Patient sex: M
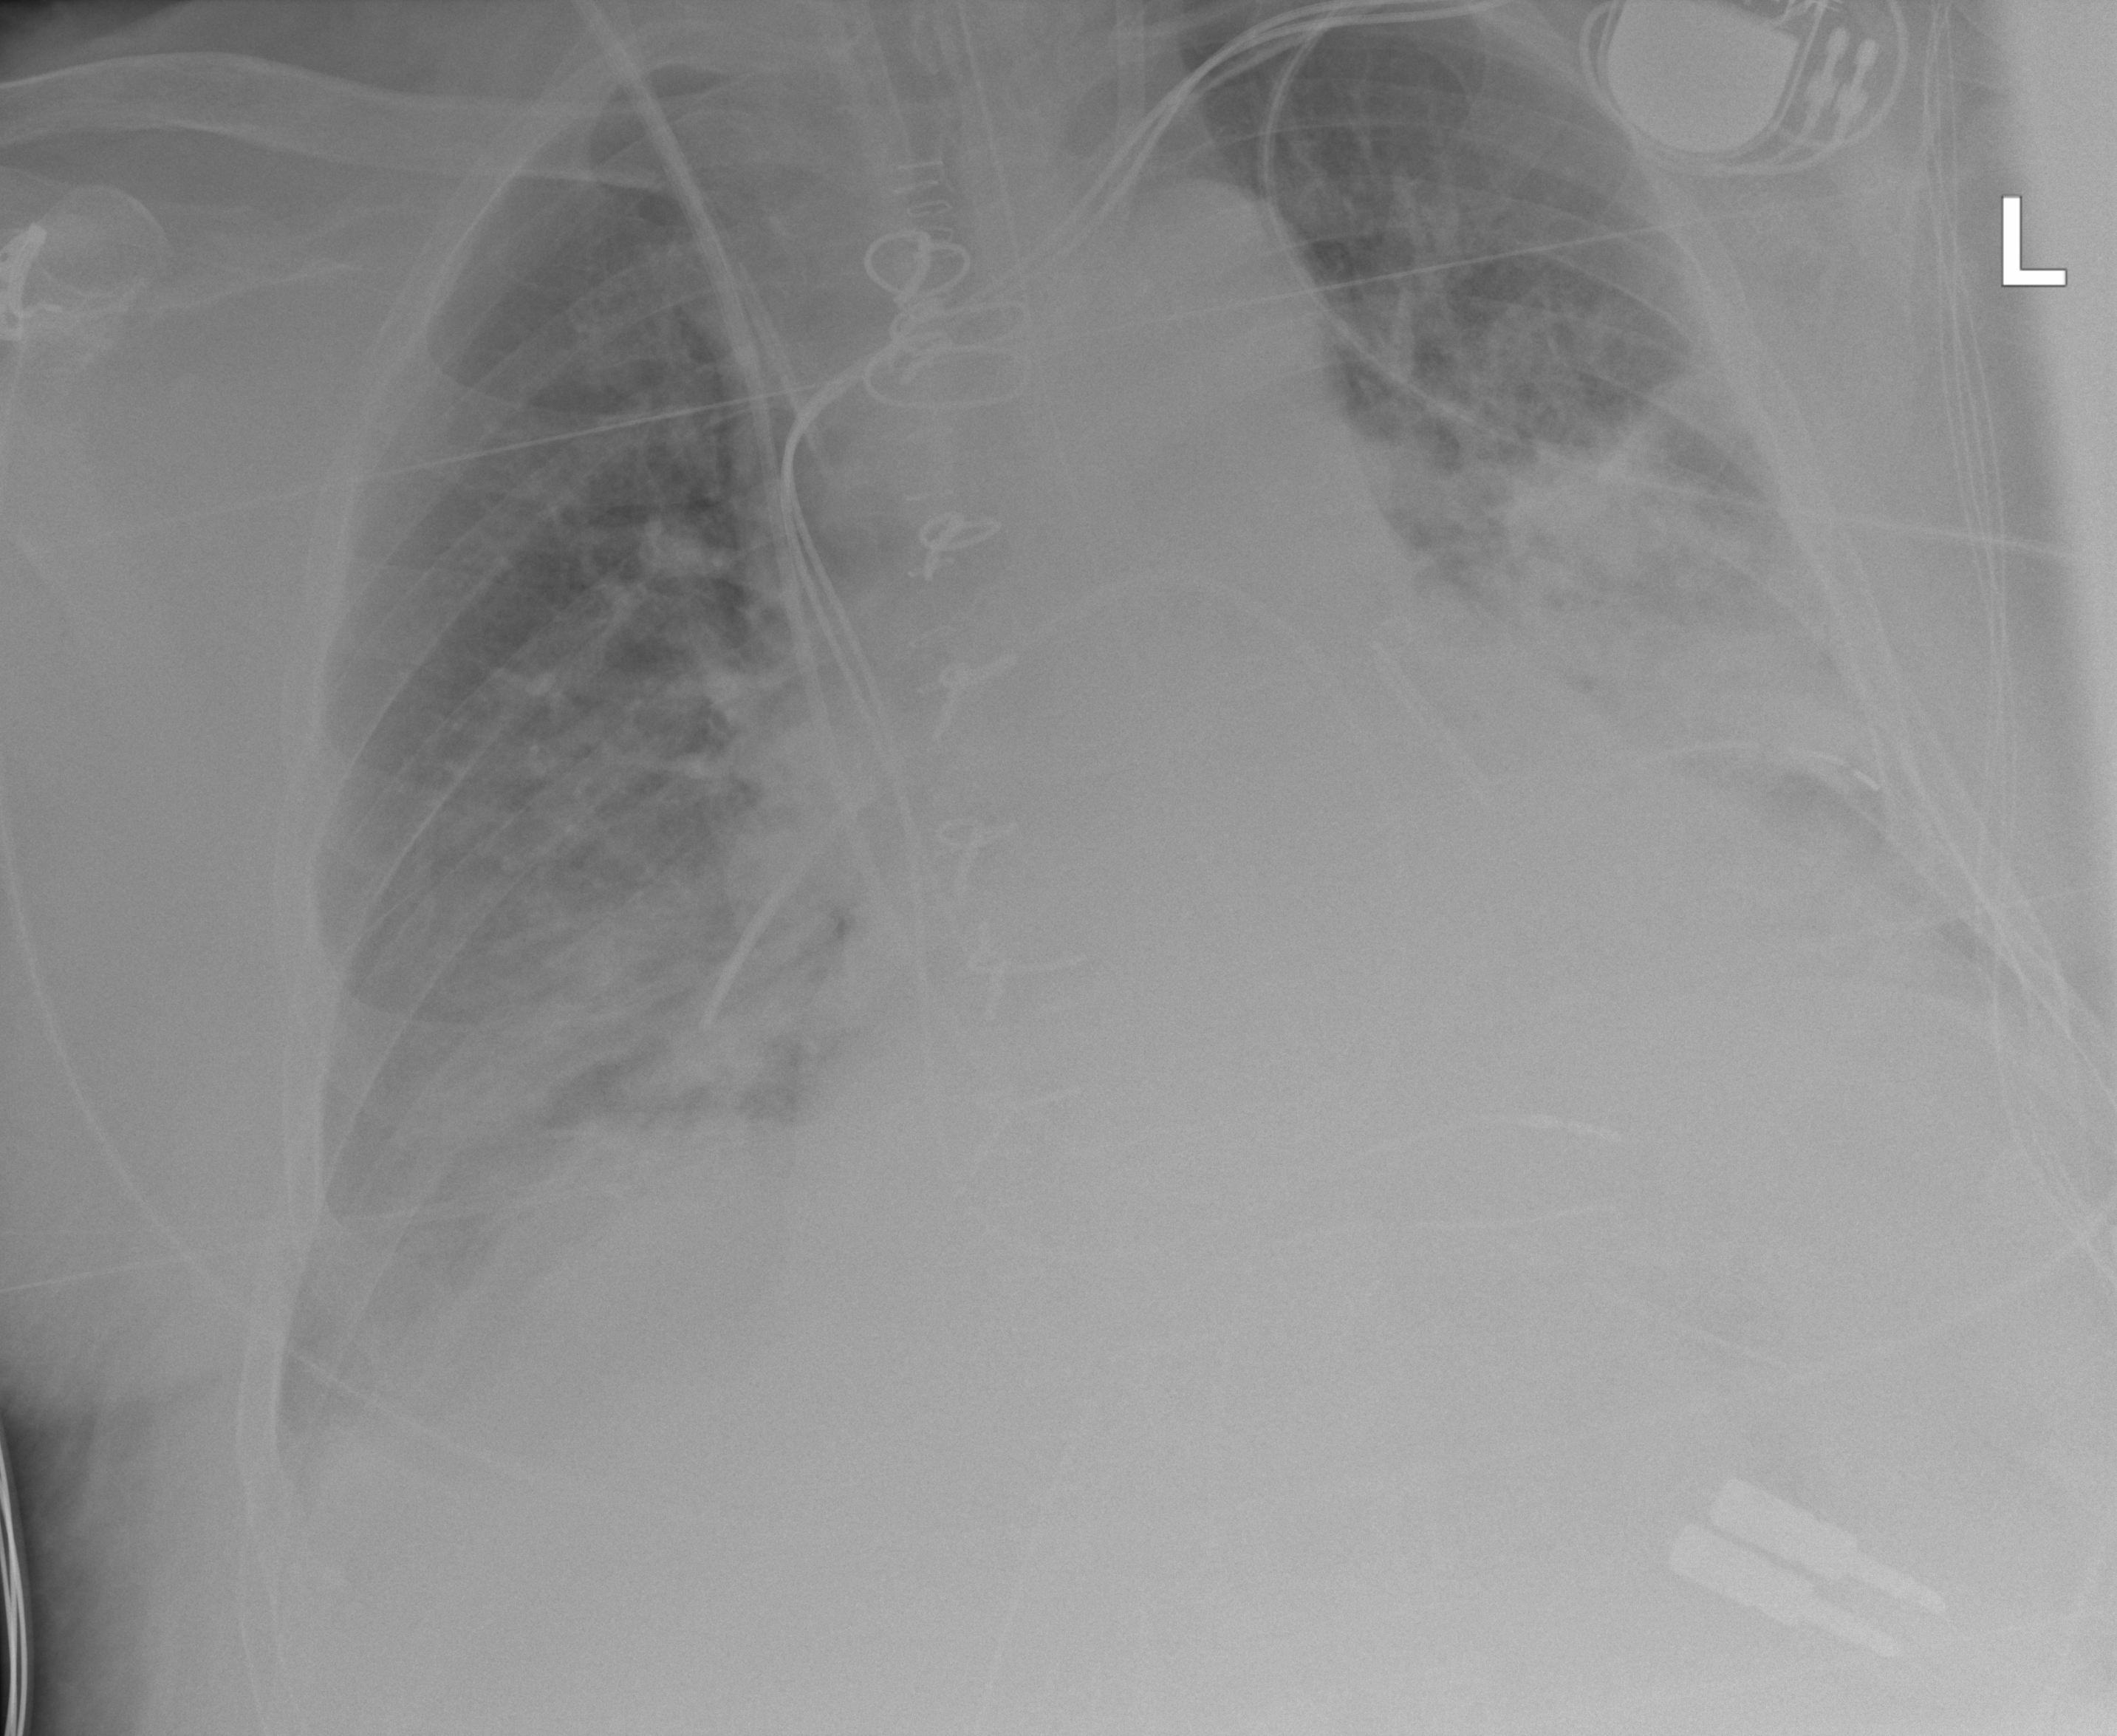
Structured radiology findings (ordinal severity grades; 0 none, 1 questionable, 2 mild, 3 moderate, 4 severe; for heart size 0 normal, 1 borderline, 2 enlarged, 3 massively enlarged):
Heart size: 2
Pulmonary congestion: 2
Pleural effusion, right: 2
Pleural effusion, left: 2
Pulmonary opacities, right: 3
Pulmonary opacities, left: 3
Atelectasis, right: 2
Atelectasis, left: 3